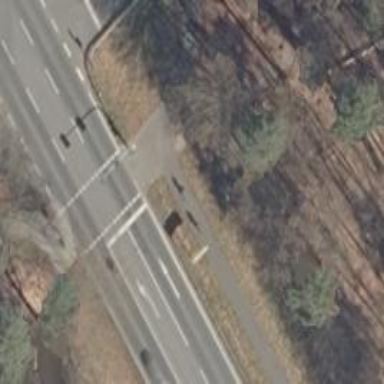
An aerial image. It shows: Road with "give way" sign.